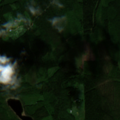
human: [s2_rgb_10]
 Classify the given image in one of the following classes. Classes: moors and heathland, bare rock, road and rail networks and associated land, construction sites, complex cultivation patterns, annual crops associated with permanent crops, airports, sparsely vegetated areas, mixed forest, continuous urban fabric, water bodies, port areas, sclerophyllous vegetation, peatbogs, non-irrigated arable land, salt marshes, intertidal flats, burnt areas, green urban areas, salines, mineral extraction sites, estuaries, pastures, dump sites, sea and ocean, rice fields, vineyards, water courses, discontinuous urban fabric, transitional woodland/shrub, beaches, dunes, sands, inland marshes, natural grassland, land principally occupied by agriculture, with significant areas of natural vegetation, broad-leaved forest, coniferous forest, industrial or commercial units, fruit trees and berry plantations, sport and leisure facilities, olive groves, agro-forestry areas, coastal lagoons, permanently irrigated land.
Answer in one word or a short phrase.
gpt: land principally occupied by agriculture, with significant areas of natural vegetation, coniferous forest, mixed forest, transitional woodland/shrub